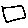
Label: square